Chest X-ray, PA view. Patient: 15 years old, sex M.
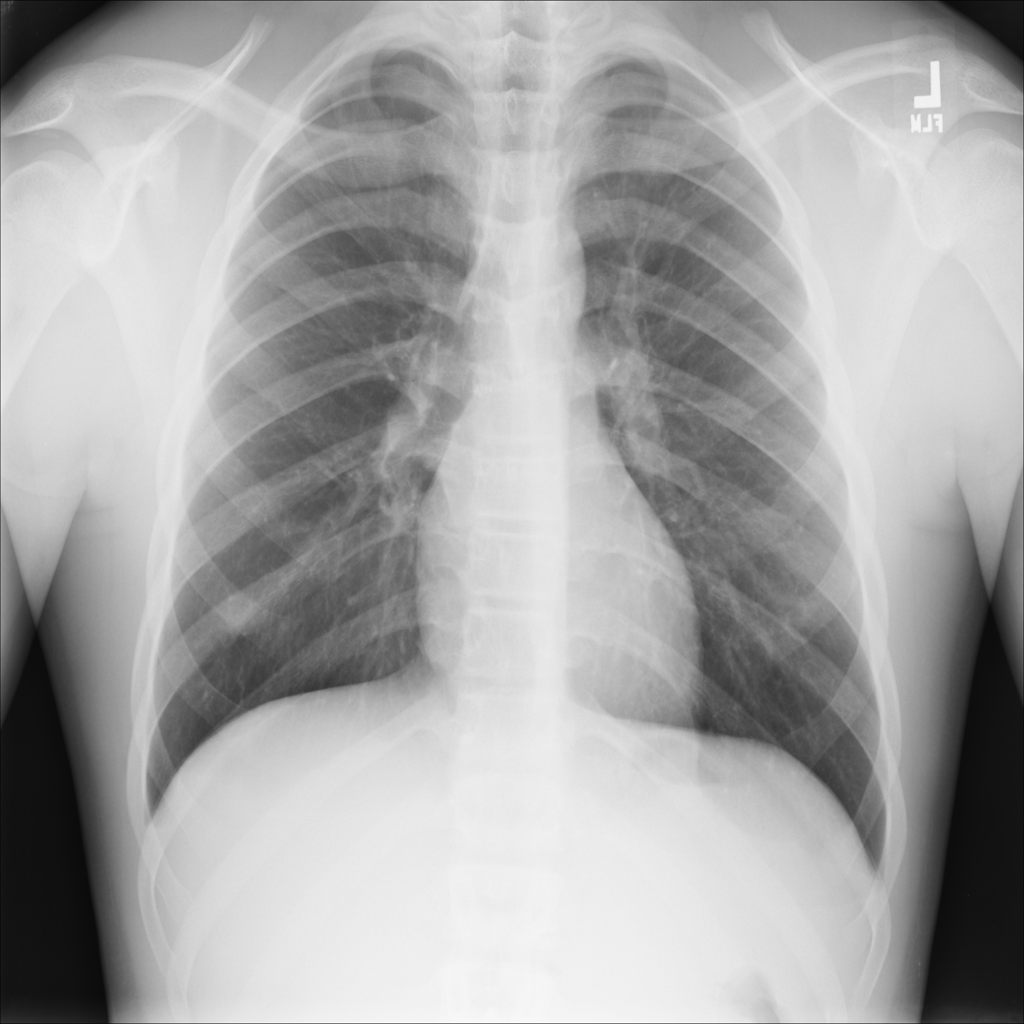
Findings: No Finding